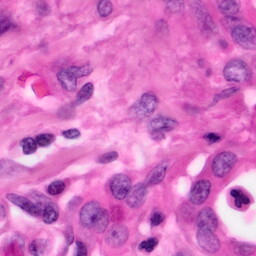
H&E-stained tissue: Pancreatic